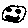
Label: smiley face